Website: walmart
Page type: billing-address
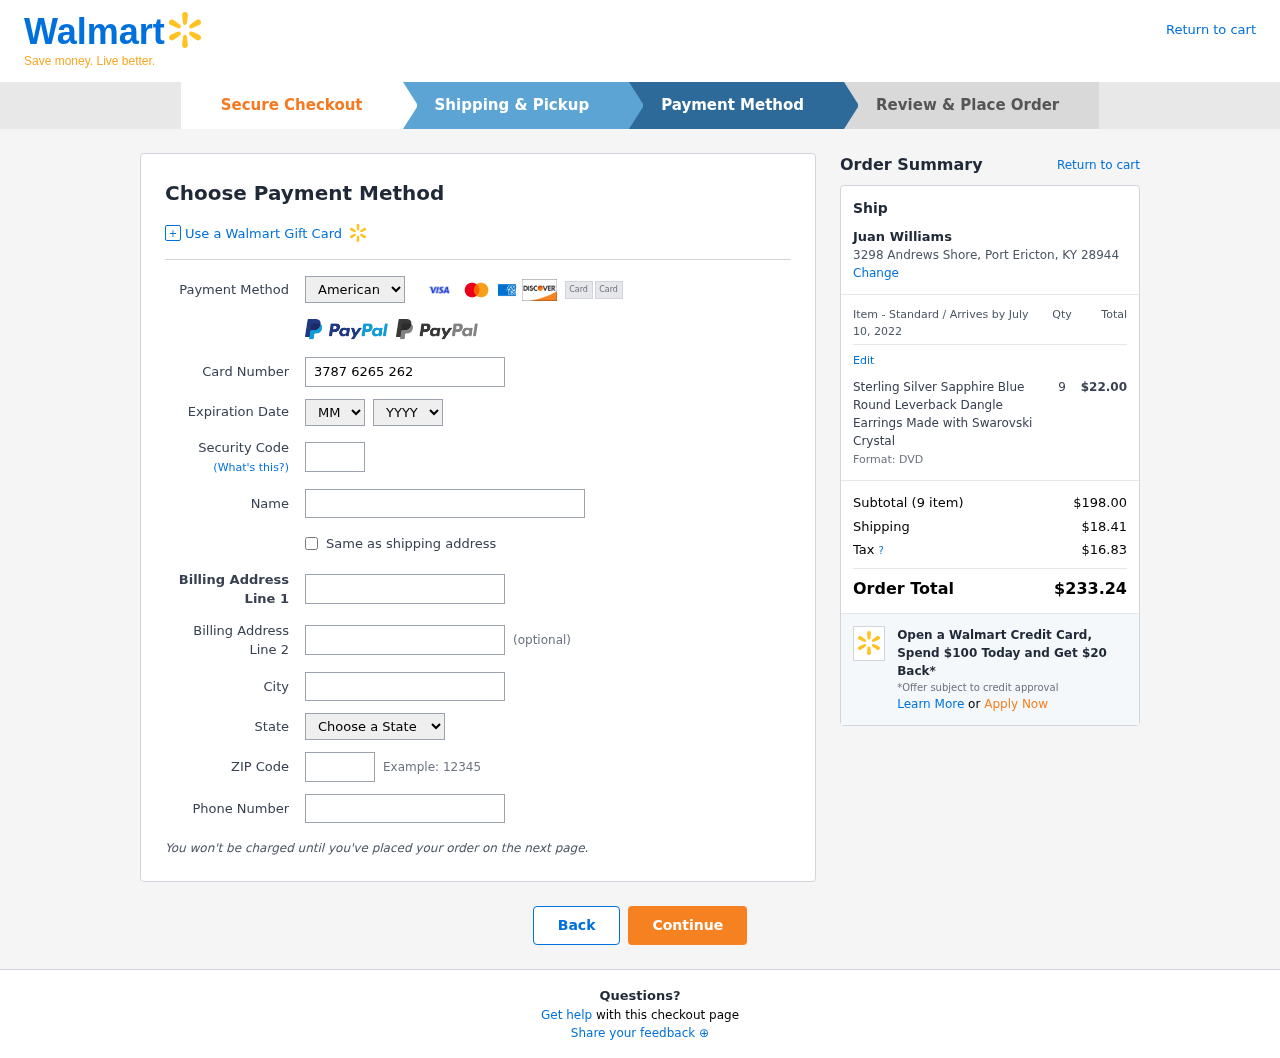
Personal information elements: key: PII_CARD_CVV
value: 4154
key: PII_CARD_EXPIRY_MONTH
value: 05
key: PII_CARD_EXPIRY_YEAR
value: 28
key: PII_CARD_NUMBER
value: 3787 6265 2622 290
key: PII_CARD_TYPE
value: American Express
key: PII_CITY
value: Port Ericton
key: PII_CITY_STATE_ZIP
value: Port Ericton, KY 28944
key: PII_FULLNAME
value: Juan Williams
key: PII_PHONE
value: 3054284330
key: PII_POSTCODE
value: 28944
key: PII_STATE
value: Kentucky
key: PII_STREET
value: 3298 Andrews Shore
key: PII_FULLNAME2
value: Juan Williams
Product elements: key: PRODUCT1_NAME
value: Sterling Silver Sapphire Blue Round Leverback Dangle Earrings Made with Swarovski Crystal
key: PRODUCT1_PRICE
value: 22
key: PRODUCT1_QUANTITY
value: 9
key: PRODUCT1_DESC
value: Format: DVD
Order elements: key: ORDER_DELIVERY_DATE
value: July 10, 2022
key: ORDER_NUM_ITEMS
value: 9
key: ORDER_SUBTOTAL
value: $198.00
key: ORDER_SHIPPING_COST
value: $18.41
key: ORDER_TAX
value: $16.83
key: ORDER_TOTAL
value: $233.24